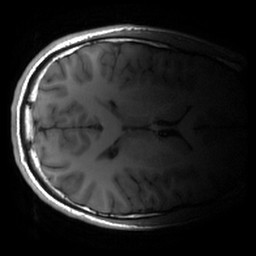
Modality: T1w
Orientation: axial